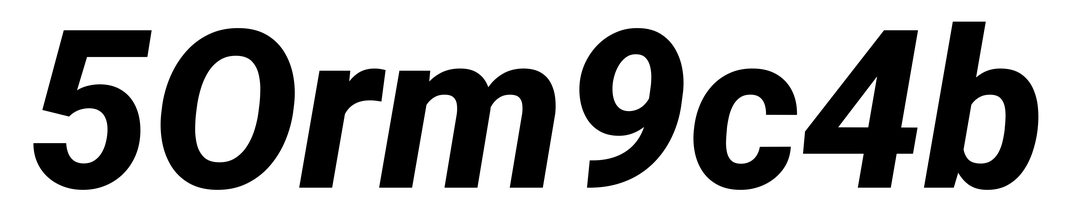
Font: Roboto-Italic_ExtraBold_Italic